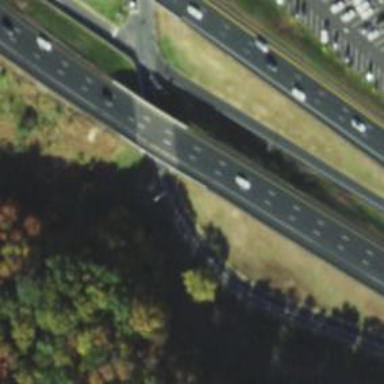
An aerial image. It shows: Urban freeway expressway bridge.